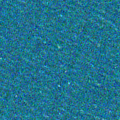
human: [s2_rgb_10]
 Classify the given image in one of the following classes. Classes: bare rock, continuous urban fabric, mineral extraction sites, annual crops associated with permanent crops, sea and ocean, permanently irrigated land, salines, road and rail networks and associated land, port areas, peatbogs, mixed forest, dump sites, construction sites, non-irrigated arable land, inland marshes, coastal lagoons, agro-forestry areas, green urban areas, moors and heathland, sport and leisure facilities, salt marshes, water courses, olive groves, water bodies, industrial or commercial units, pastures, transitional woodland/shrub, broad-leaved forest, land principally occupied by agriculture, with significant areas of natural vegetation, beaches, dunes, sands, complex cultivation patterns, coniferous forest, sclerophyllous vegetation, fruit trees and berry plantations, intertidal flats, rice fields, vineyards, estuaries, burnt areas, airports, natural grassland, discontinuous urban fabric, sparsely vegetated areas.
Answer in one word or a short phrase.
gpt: sea and ocean